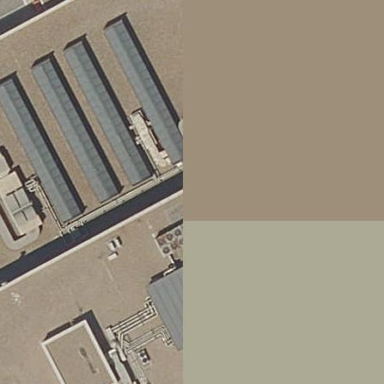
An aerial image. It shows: Industrial building.